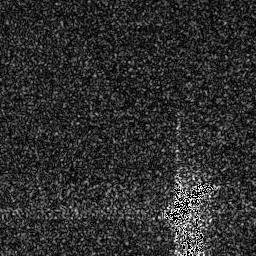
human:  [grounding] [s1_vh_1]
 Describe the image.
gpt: In the satellite image, there is  <ref>1 large ship </ref> <box>[[61, 69, 82, 87, 0]]</box> located at bottom right.